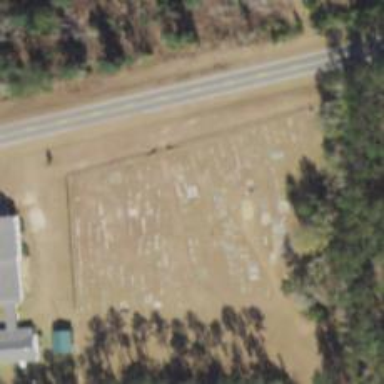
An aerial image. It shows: Cemetery.